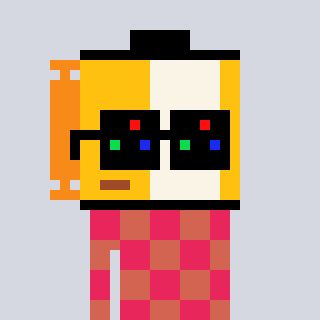
a pixel art character with square black sunglasses, a film roll-shaped head and a peachy-colored body on a cool background